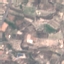
Land use / land cover: PermanentCrop